Question: In my application, sometimes I need to disable most of the buttons and event boxes while a process is taking place (except the "cancel" button of course). Each event box contains a label which can be clicked. To make the user understand that these labels are clickable, I have underlined the texts and have made the cursor change when hovered over those labels.
The problem is that when I disable an event box (make it insensitive), you can see a rather ugly artifact:

So, I searched and found this function: <URL> Gtk 2.22, but they just removed the documentation from their website. Anyway, the text of this function is the same.
According to this function, you can make the event box create a 'GDK_INPUT_ONLY' window. If I do so, then disabling the event box doesn't make it ugly anymore.
However, since the event box now doesn't have an outputable window, the
'''
gdk_window_set_cursor(event_box->window, cursor);
'''
makes the cursor change for the window instead of just the event box.
I can somewhat see the contradiction between no visible window and cursor change over window, but
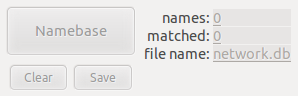
Answer: I tried different methods, such as changing the background of the event box to transparent etc, but all of them were quite complicated.
The simplest solution I found was the following:
'''
static GdkCursor *_normal_cursor = NULL;
static GdkCursor *_hand_cursor = NULL;
/* in main */
_normal_cursor = gdk_window_get_cursor(widgets_to_remember->window->window);
_hand_cursor = gdk_cursor_new(GDK_HAND2);
/* create the event box */
gtk_event_box_set_visible_window(GTK_EVENT_BOX(event_box), FALSE);
gtk_widget_set_events(event_box, GDK_BUTTON_PRESS_MASK | GDK_ENTER_NOTIFY_MASK | GDK_LEAVE_NOTIFY_MASK);
_fix_event_box(event_box, window);
/* rest of main */
static gboolean _set_hand(GtkWidget *w, GdkEventCrossing *e, gpointer data)
{
gdk_window_set_cursor(w->window, _hand_cursor);
return TRUE;
}
static gboolean _set_normal(GtkWidget *w, GdkEventCrossing *e, gpointer data)
{
gdk_window_set_cursor(w->window, _normal_cursor);
return TRUE;
}
static void _fix_event_box(GtkWidget *eb, GtkWidget *window)
{
g_signal_connect_swapped(eb, "enter_notify_event", G_CALLBACK(_set_hand), window);
g_signal_connect_swapped(eb, "leave_notify_event", G_CALLBACK(_set_normal), window);
}
'''
What this basically does is set the event box invisible, and then set its 'enter-notify-event' and 'leave-notify-event' signal handlers to change the window cursor when the mouse enters or leaves their window.